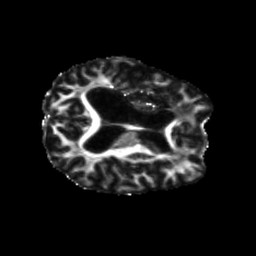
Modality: FA
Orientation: axial
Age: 53
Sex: female
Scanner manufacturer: siemens
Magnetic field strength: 3 T
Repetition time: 5.25 s
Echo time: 0.08 s